Field crop: tomato
Growth stage: 2
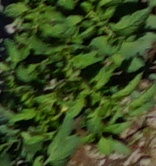
Species: tomato